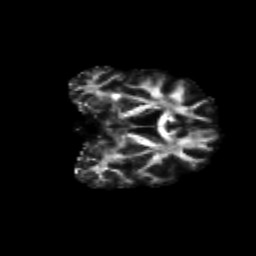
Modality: FA
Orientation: coronal
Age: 56
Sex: male
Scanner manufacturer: siemens
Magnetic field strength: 3 T
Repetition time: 4.71 s
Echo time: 0.0906 s